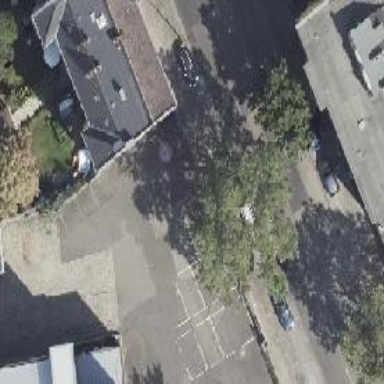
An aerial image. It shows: Broadleaved deciduous tree in parking area.